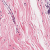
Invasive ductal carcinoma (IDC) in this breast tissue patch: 0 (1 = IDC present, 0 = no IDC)